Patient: sex F, age 59
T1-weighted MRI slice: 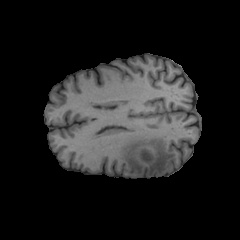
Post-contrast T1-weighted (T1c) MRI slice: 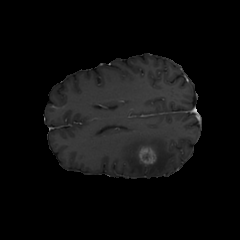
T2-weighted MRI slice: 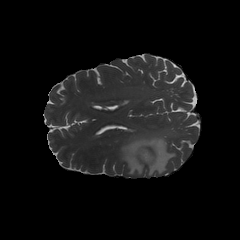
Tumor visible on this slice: yes
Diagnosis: Glioblastoma, IDH-wildtype
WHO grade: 4